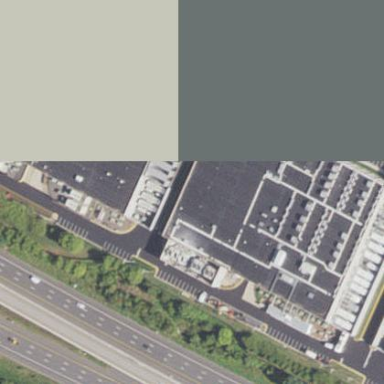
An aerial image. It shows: Data center building.